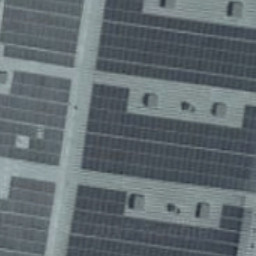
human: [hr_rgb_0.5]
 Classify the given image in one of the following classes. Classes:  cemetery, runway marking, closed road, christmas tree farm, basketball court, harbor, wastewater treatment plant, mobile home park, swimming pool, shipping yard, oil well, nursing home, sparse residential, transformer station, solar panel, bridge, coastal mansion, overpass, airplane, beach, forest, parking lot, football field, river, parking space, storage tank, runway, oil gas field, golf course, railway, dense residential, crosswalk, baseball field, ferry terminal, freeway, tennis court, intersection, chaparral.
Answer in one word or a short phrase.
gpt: solar panel